Field crop: maize
Growth stage: 2
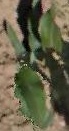
Species: maize